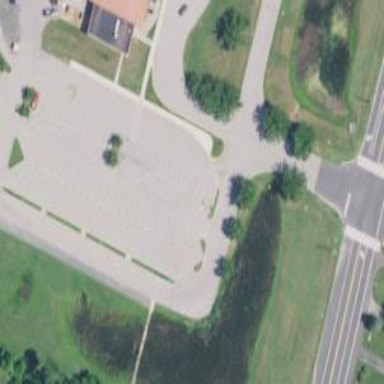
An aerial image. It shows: Parking space is available.